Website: apple
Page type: address-validator
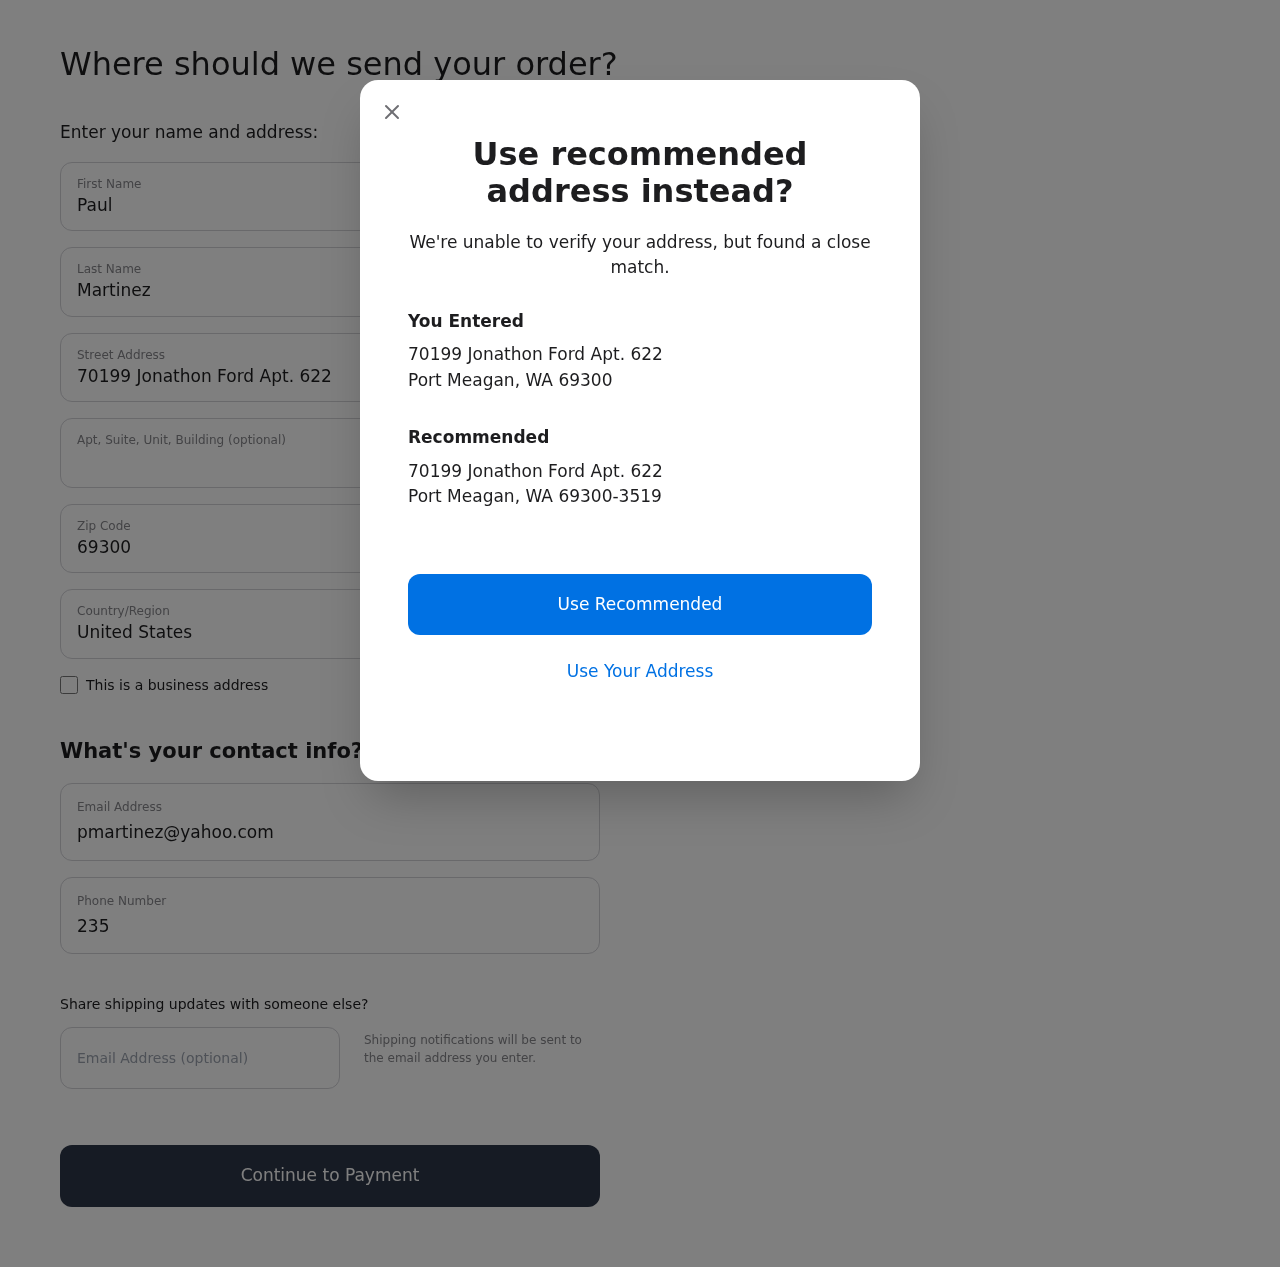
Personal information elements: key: PII_CITY
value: Port Meagan
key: PII_COUNTRY
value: United States
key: PII_EMAIL
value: pmartinez@yahoo.com
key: PII_FIRSTNAME
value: Paul
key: PII_GIFT_EMAIL
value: robert.velazquez@hotmail.com
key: PII_LASTNAME
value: Martinez
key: PII_PHONE
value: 2356279789
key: PII_POSTCODE
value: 69300
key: PII_POSTCODE_FULL
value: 69300-3519
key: PII_STATE_ABBR
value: WA
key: PII_STREET
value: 70199 Jonathon Ford Apt. 622
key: PII_CITY2
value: Port Meagan
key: PII_STATE_ABBR2
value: WA